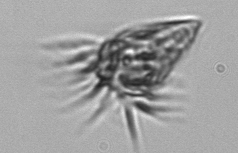
Label: Strombidium_morphotype1